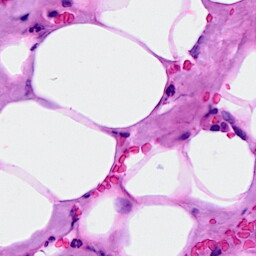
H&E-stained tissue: Breast